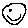
Label: smiley face